Question: we have a requirement where form elements are laid out in 3 separate columns. The labels can have varying amounts of text and the form elements will be mainly input boxes and textarea's.
The designers want to ensure that the input elements are vertically aligned correctly.We are unable to use specific padding/margins as this is not flexible when the app is localized.
Please see the image below. The first row shows the issue we are experiencing and the second is how we would like it laid out. The only solution we have thought of is placing the label in a separate row to the actual form element. I cant imagine this would be good for accessibility.
Any tips really appreciated.

Here is a fiddle of the code so far - <URL>
'<div class="grid_4"> <div class="contents"> <label>TR 1 TD 1</label> <input type="text" /> </div> </div> <div class="grid_4"> <div class="contents"> <label>Bonorum Fermentum Tortor Adipiscing Pharetra</label>'
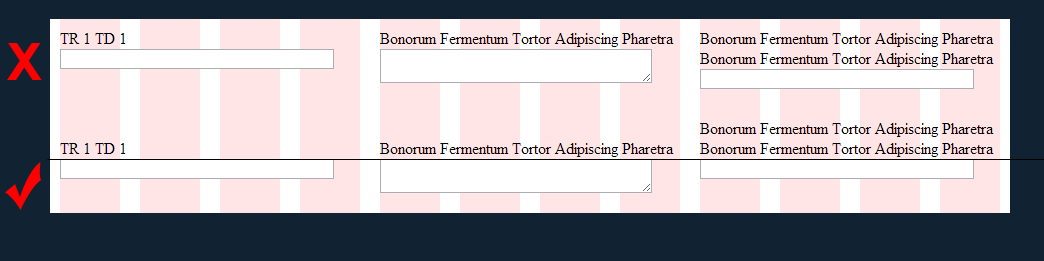
Answer: Here is the fiddle: <URL>
You have to add a 'span' inside each 'label', then add these CSS rules.
'''
label {
min-height: 3em;
}
label span {
vertical-align: -3em;
display: inline-block;
}
'''